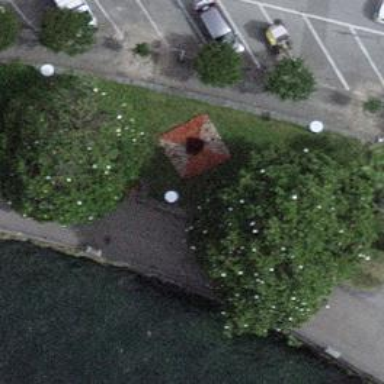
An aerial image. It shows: Red bench.